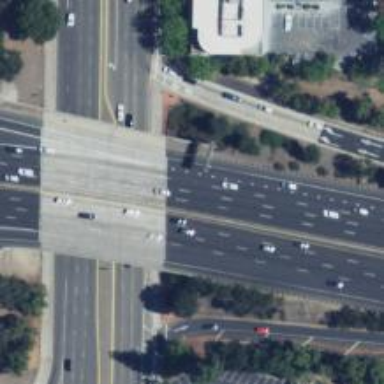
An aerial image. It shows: Bridge over motorway.